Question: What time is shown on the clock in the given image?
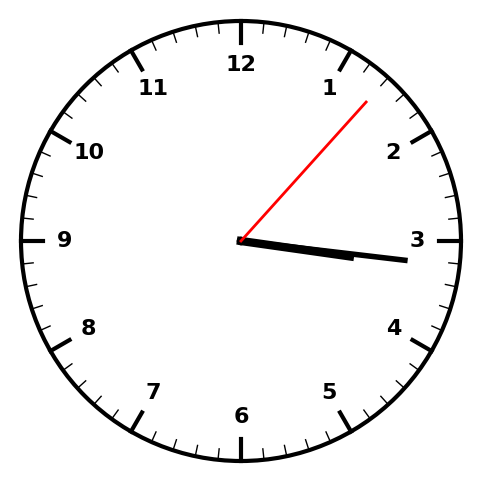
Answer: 03:16:07